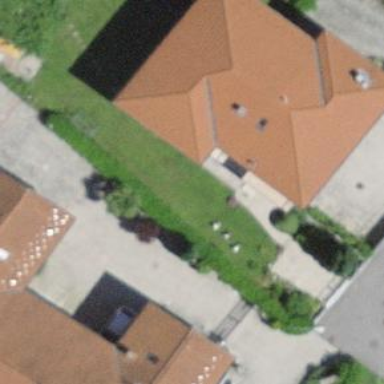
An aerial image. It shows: Detached building with hipped roof.